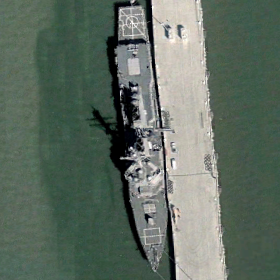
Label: destroyer